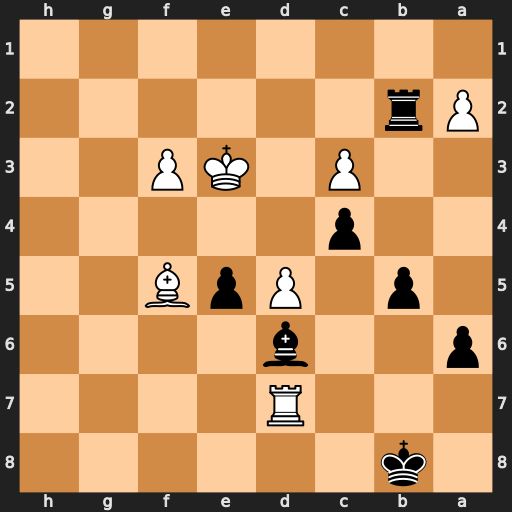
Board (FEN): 1k6/3R4/p2b4/1p1PpB2/2p5/2P1KP2/Pr6/8
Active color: b
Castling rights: -
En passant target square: -
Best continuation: Bc5+ Ke4 Re2#